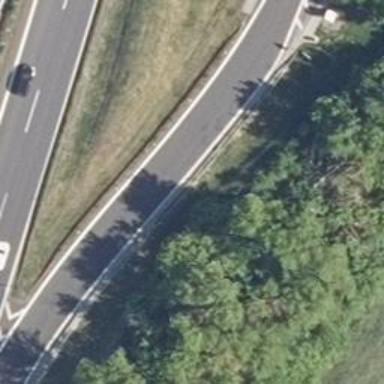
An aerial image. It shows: Asphalt motorway link.